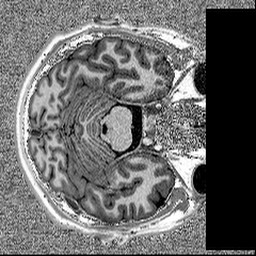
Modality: MP2RAGE
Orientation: axial
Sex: male